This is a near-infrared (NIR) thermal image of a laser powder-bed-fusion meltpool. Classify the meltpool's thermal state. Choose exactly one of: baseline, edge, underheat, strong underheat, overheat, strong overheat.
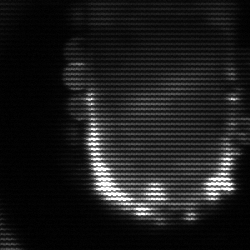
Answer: baseline